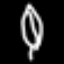
Label: leaf